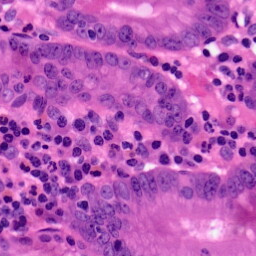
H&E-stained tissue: Pancreatic